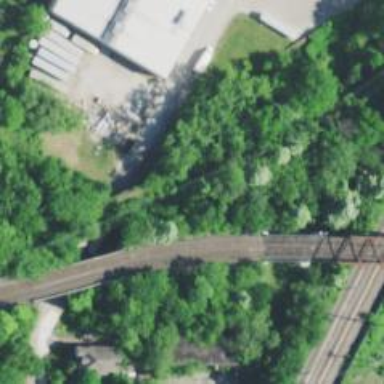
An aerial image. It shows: Light rail railway with electrified contact lines on embankment.